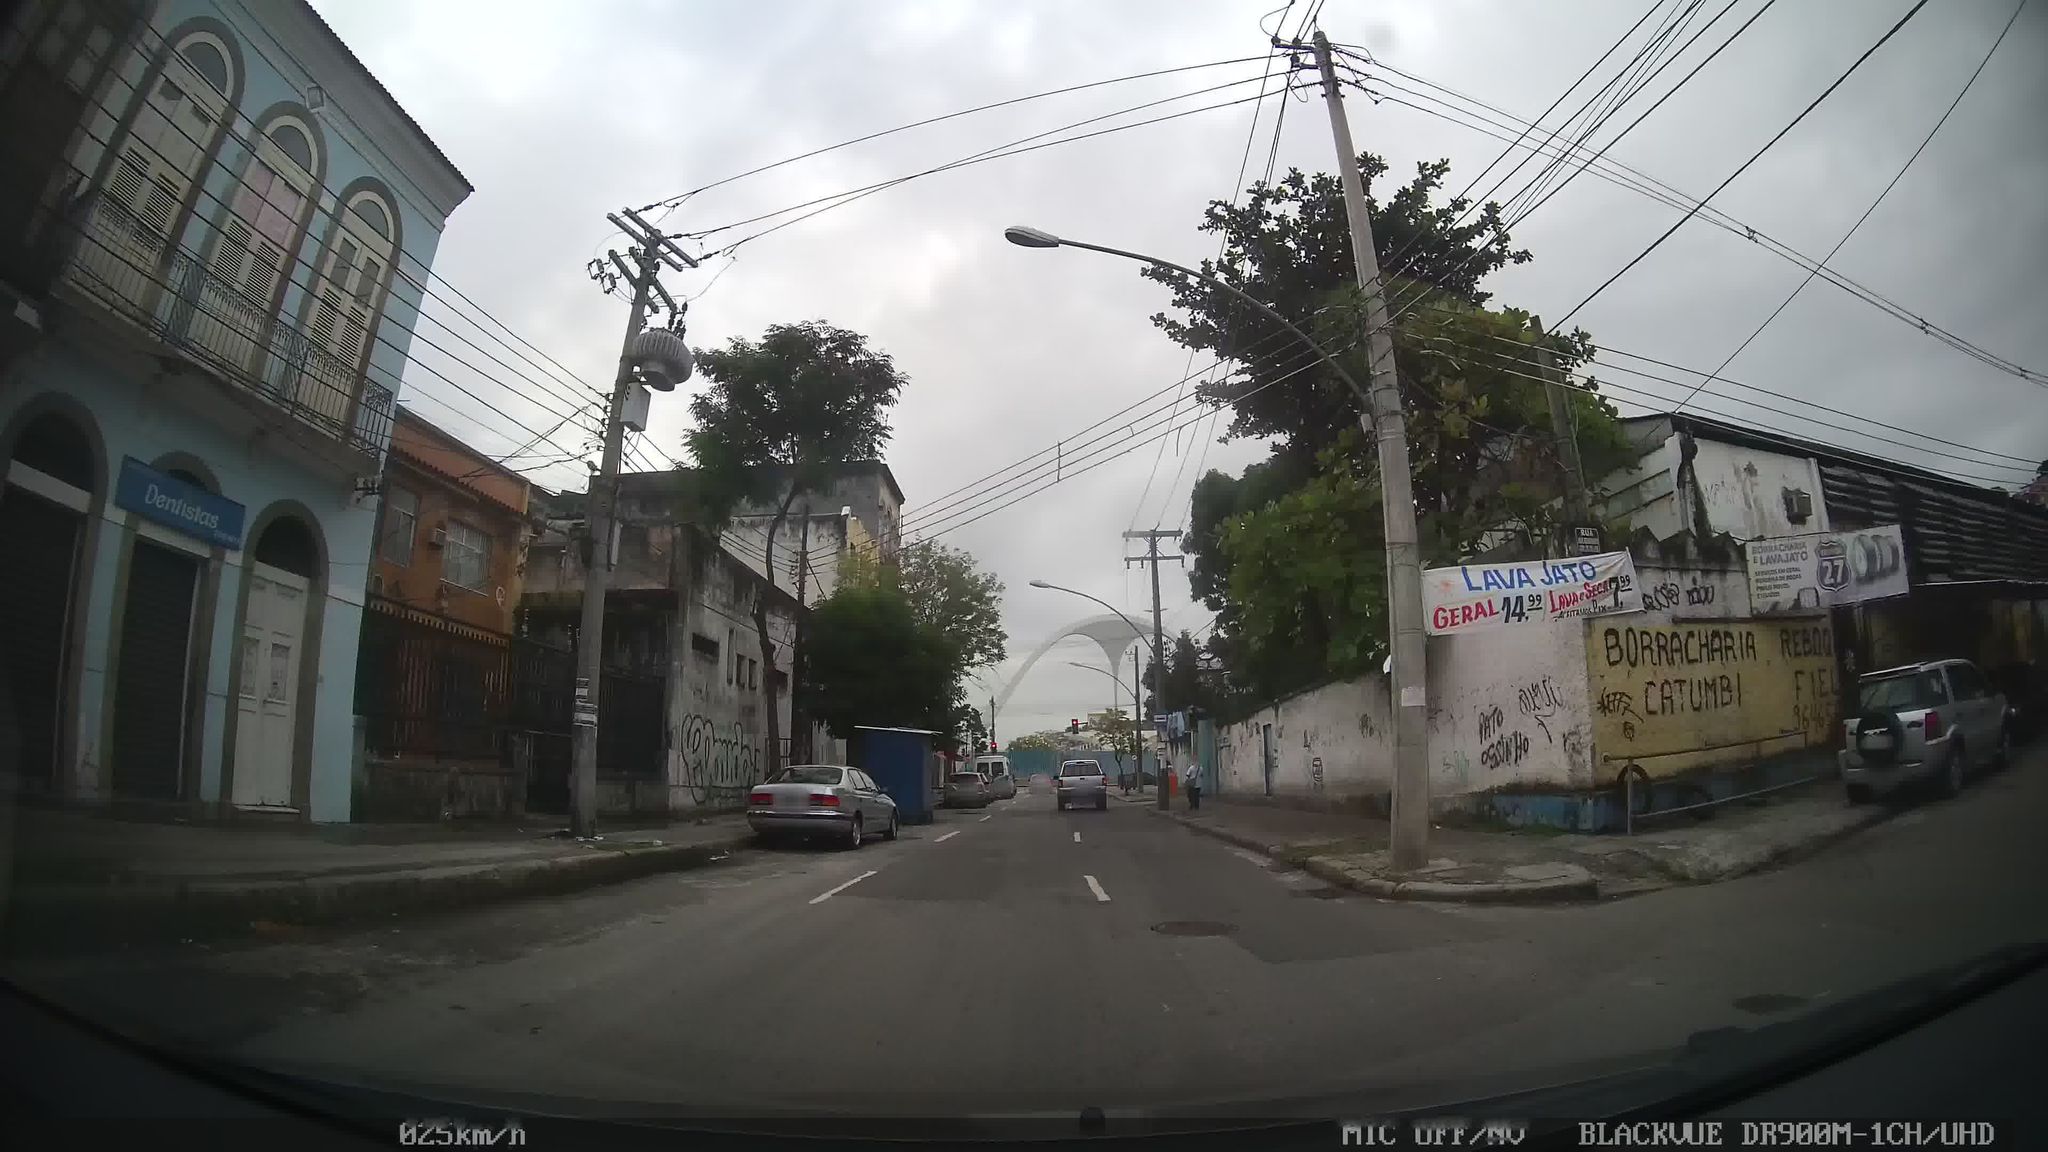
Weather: cloudy
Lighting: day
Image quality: good
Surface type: driving surface
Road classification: residential, footway
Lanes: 3
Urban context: urban centre
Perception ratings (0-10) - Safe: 1.96, Lively: 6.3, Beautiful: 1.89, Boring: 3.46, Depressing: 3.65, Wealthy: 0.5